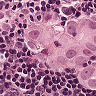
Metastatic tissue present: yes